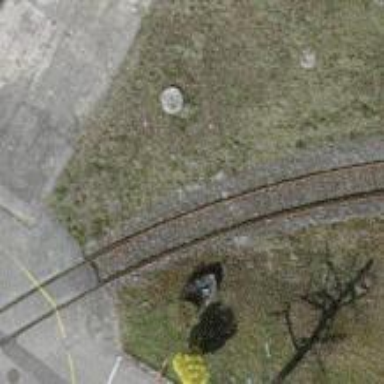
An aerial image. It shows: Single-track spur railway line.